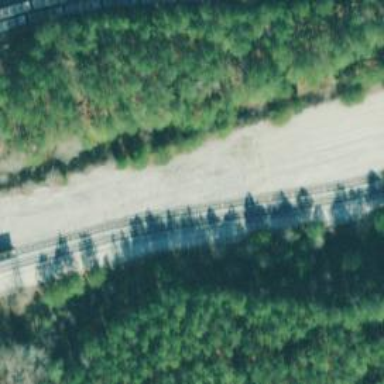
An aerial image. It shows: Railway spur service.